Interaction volume radius: 10 \u00c5
Interaction volume height: 10 \u00c5
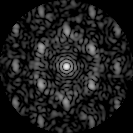
Disorder parameter: 0.5617